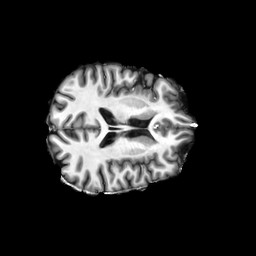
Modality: T1w
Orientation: axial
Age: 31
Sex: male
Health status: ill